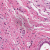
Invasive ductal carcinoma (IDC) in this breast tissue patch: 0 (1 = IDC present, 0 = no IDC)